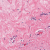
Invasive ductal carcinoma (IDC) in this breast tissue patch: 0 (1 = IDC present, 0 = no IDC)